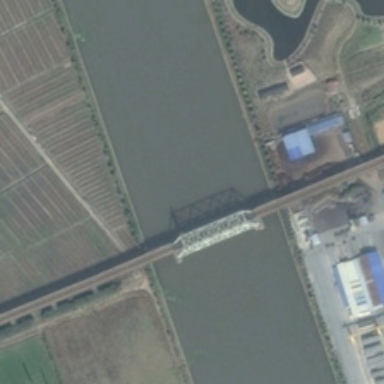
A bridge is on a river with several pieces of farmlands and several buildings with a pond in two sides of it .